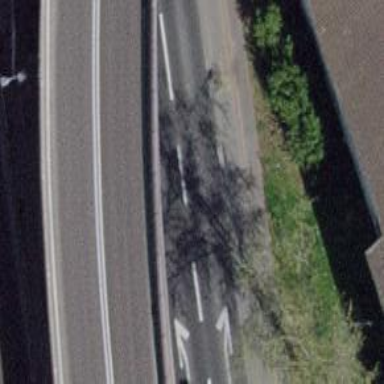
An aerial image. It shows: Primary link highway with asphalt surface.